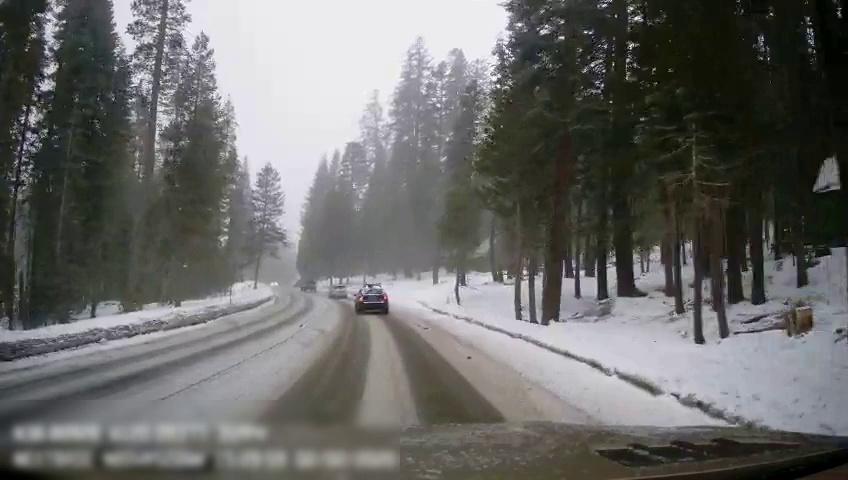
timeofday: Day
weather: Snowy
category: Drivable Space
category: Vehicles | SUV
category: Vehicles | Car
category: Vehicles | SUV